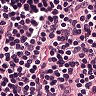
Metastatic tissue present: no